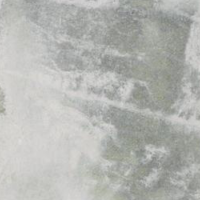
EUNIS habitat code: 48
Species observed at this site:
Saxifraga bryoides